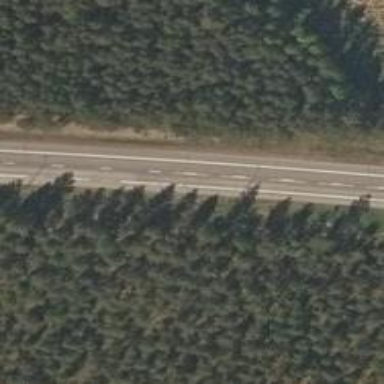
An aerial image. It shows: Asphalt trunk highway designated as motorroad.